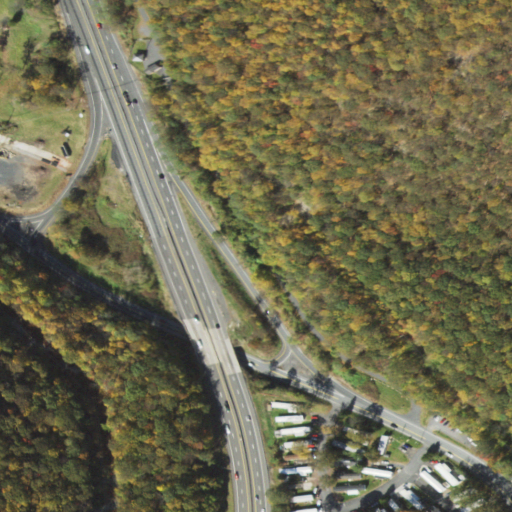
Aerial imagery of gap in Pennsylvania named Wind Gap containing deciduous forest, low intensity development, open development, medium intensity development, barren land, and high intensity development